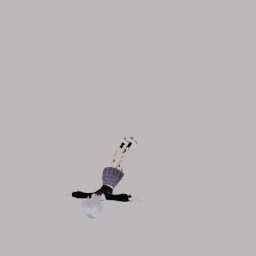
Label: people